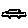
Label: car